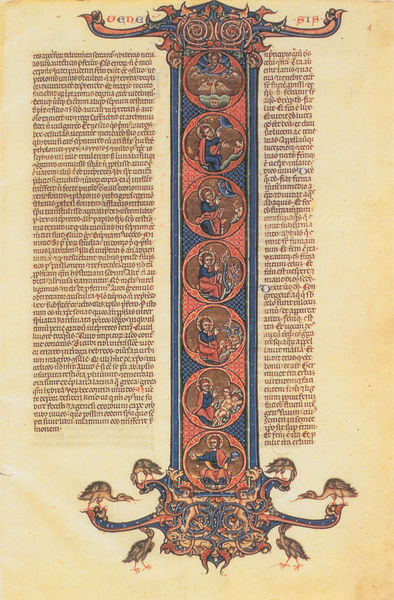
Titel: Manfredi-Bibel aus der Vatikanischen Bibliothek/ codice membranaceo / Manfredbibel
Institution: Rom, Vatikanische Bibliothek
Schlagwörter: blau, vogel, wasser, rot, bibel, vögel, gold, schrift, ornamente, buchseite, christus, mittelalter, miniatur, drachen, handschrift, wunder, buchmalerei, illumination, i